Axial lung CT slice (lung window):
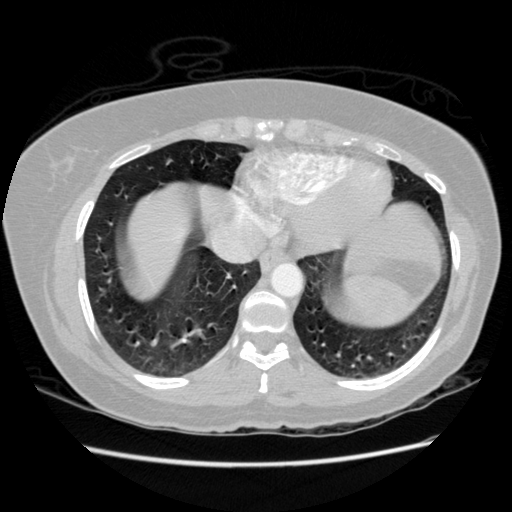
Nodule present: no